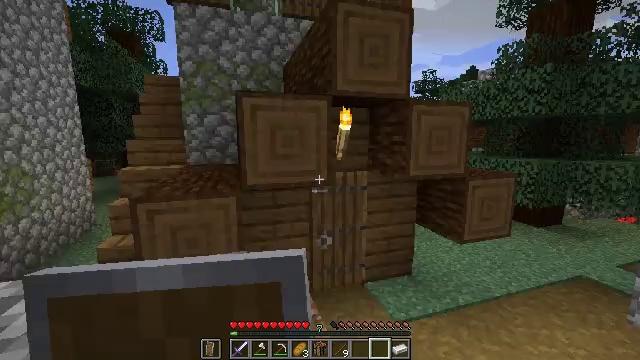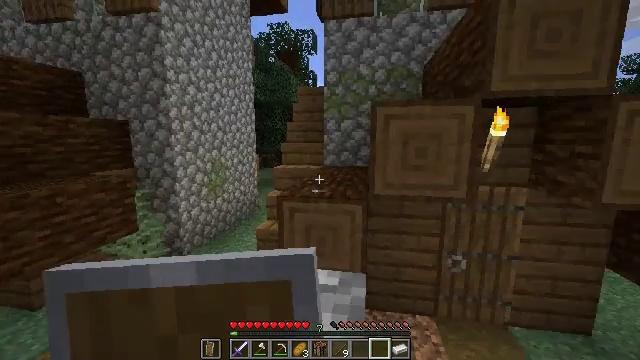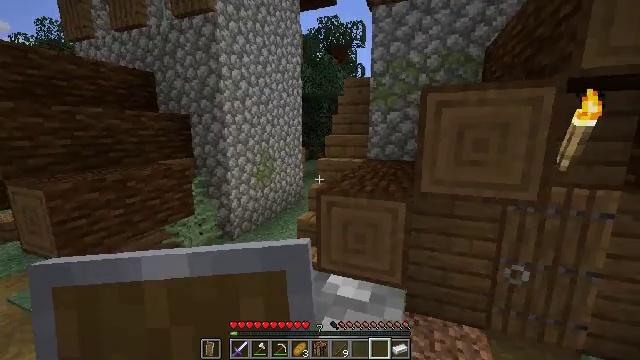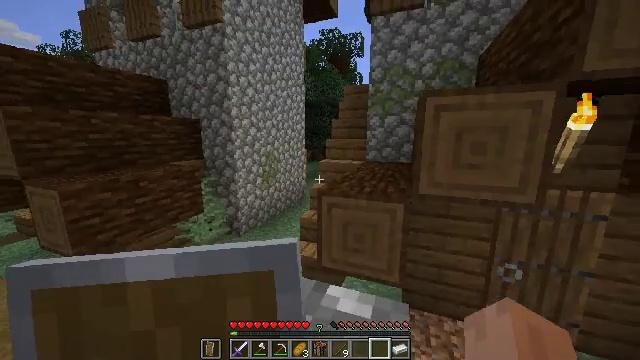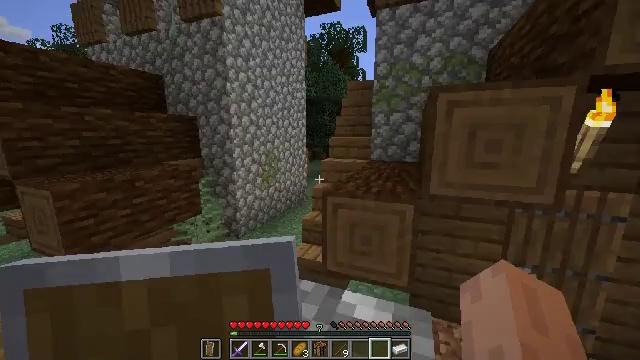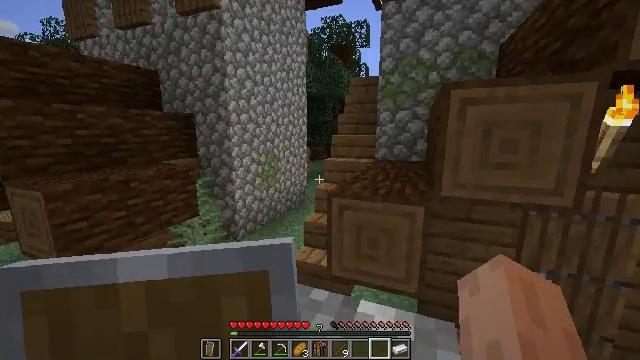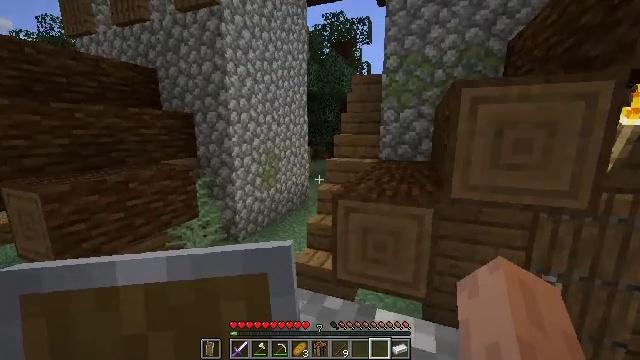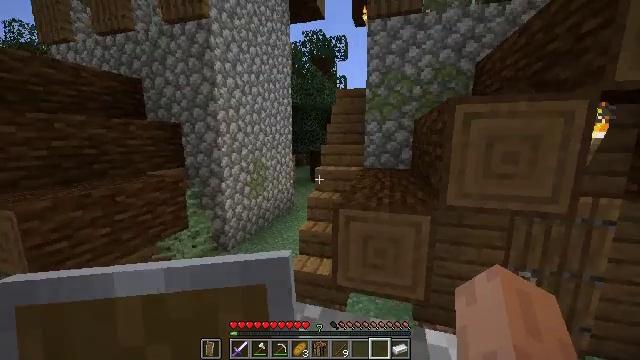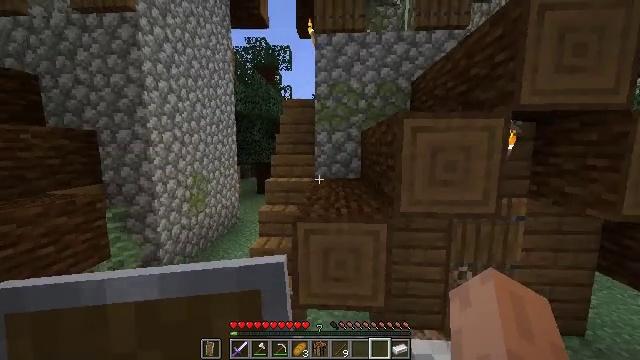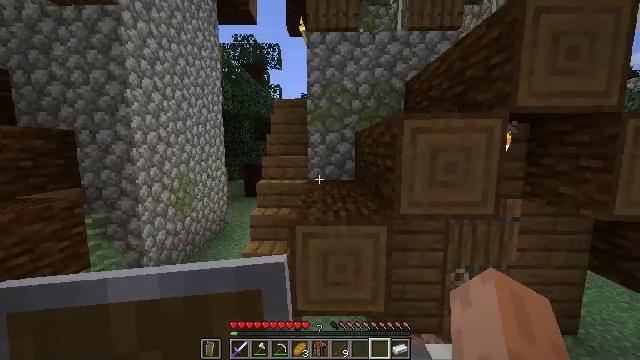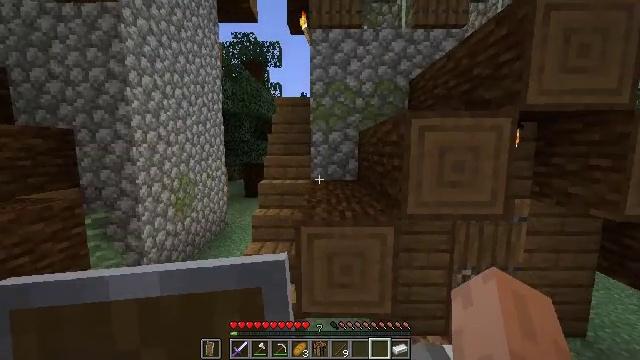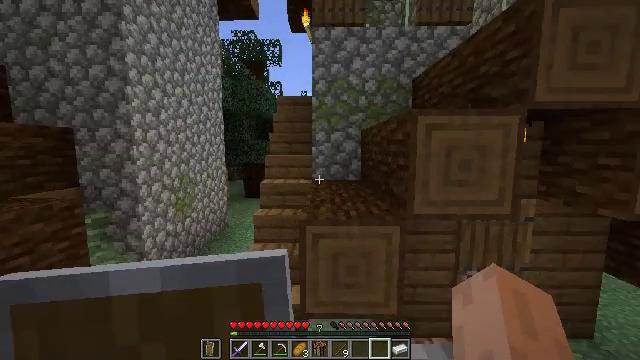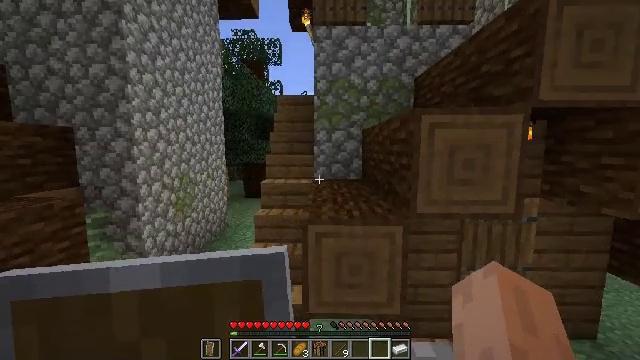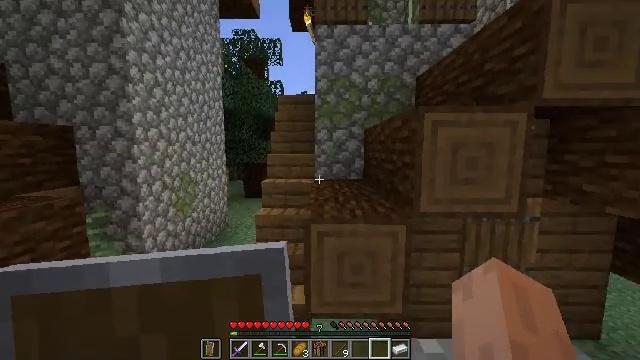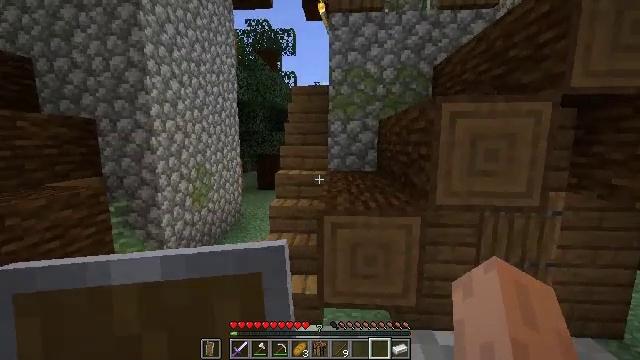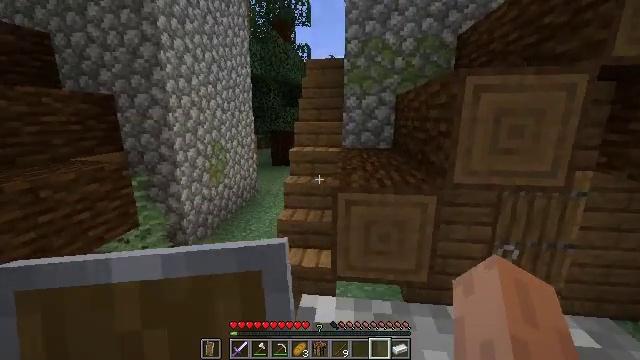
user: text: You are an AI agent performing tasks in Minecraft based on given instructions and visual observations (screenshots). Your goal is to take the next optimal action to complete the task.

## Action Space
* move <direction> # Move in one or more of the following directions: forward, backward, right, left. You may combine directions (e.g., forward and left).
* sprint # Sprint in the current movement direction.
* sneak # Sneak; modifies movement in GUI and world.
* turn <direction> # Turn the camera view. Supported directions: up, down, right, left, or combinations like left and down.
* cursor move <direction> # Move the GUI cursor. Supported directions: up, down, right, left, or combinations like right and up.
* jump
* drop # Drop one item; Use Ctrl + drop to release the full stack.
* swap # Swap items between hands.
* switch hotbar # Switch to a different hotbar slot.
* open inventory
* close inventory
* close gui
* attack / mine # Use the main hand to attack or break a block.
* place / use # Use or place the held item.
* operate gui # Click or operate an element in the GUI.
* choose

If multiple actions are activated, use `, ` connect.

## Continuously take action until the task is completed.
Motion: motion action
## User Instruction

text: Collect spruce leaves for landscaping.
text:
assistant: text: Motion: move forward, sprint, turn left
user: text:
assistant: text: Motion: move forward, sprint, turn left and down
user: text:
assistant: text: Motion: move forward, sprint
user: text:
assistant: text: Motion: move forward, sprint
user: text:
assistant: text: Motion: move forward, sprint
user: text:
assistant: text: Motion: move forward and move left, sprint
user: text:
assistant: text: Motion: move forward and move left, sprint, turn right and up
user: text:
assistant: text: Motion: move forward and move left, sprint, turn right and up
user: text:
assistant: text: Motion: move forward, sprint, turn right
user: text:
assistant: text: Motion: move forward, sprint
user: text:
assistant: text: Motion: move forward, sprint
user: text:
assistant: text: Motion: move forward, sprint
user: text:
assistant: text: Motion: move forward, sprint
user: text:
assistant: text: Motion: move forward, sprint, turn left and down
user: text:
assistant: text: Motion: move forward, sprint, turn left and down
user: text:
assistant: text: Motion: move forward and move left, sprint, turn left and down
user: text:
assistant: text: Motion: move forward and move left, sprint, turn left and down
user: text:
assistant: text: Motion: move forward and move left, sprint, turn left and down
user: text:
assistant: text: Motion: move forward and move left, sprint
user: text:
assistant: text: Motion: move forward and move left, sprint
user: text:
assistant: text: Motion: move forward, sprint, turn right and up
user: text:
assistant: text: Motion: move forward, sprint, turn right and up
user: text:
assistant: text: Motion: move forward, sprint, turn right
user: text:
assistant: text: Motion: move forward, sprint, turn left and down
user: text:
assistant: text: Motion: move forward, sprint, turn left and up
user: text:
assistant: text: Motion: move forward, sprint, turn left and up
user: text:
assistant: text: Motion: move forward, sprint, turn left and up
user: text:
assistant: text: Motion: move forward, sprint, turn up
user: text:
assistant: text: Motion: move forward, sprint, turn up
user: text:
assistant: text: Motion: move forward, sprint, turn up